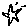
Label: star